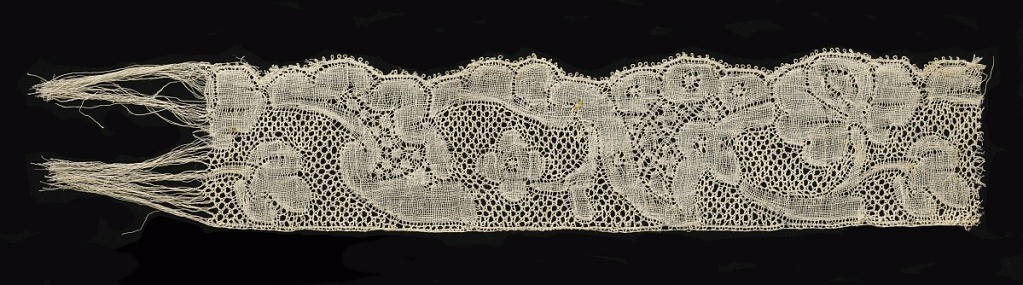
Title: Fragment
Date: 18th century
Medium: linen Technique: bobbin lace, Binche style with Binche ground
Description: Louis XV pattern, Binche or old Valenciennes ground; ''fond à cinq trous''.